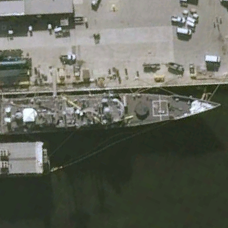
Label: cruiser